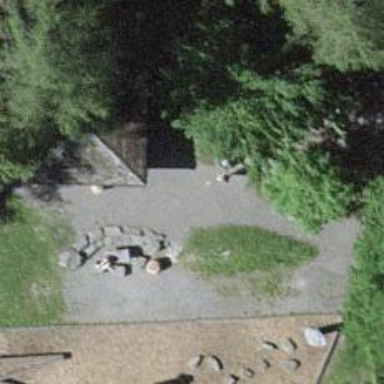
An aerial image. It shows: Picnic site popular for tourists.